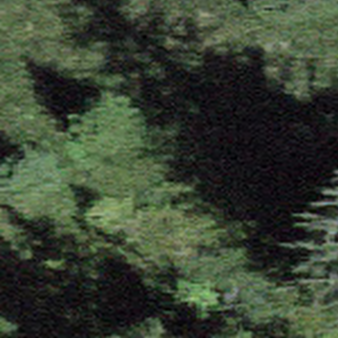
Label: other